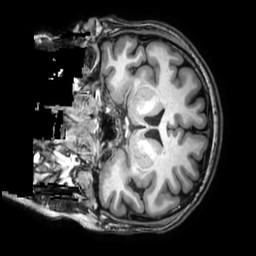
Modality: T1w
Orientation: coronal
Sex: male
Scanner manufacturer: philips
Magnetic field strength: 3 T
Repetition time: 0.00817 s
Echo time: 0.00374 s